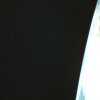
Label: space